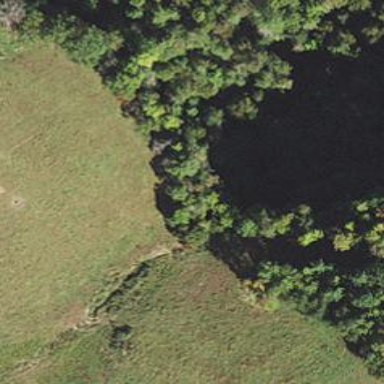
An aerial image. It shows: Crag climbing spot located at natural cliff.